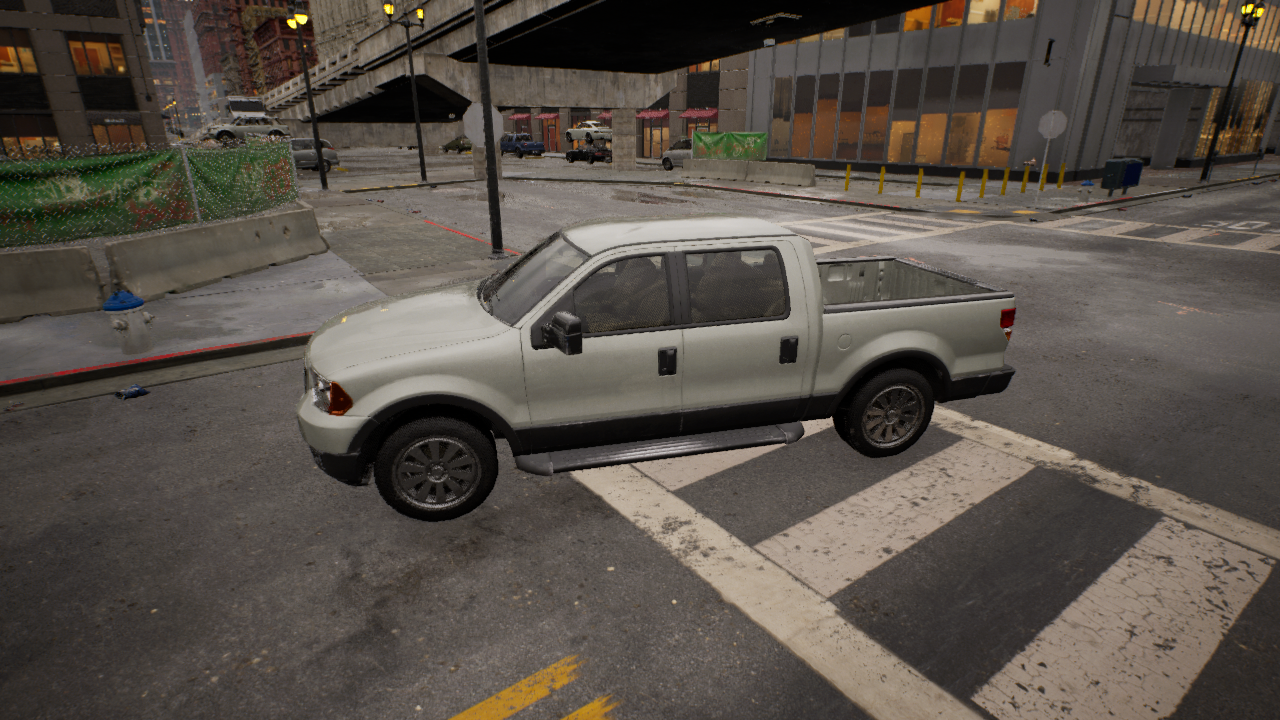
Venue: intersection
Lighting: golden hour
Vehicle rig: pickup